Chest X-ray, AP view. Patient: 33 years old, sex F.
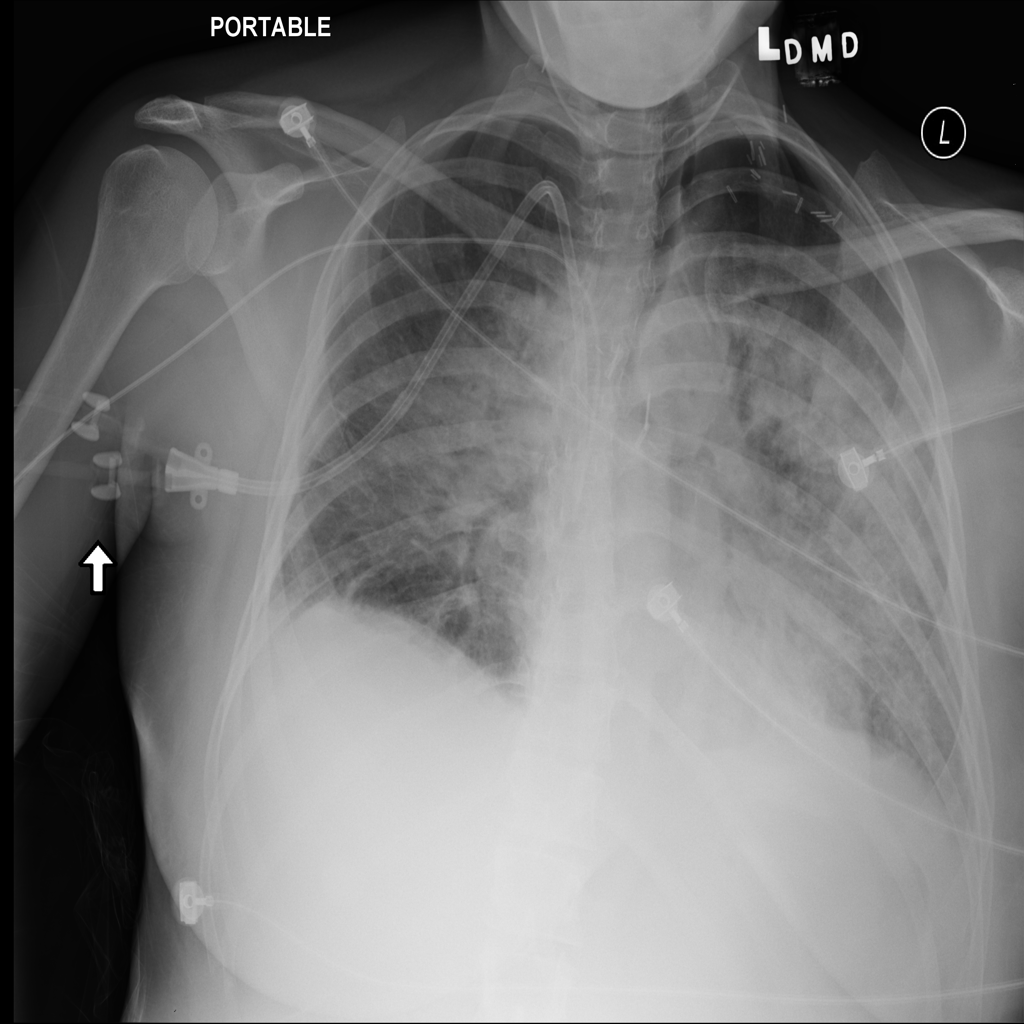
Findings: Infiltration